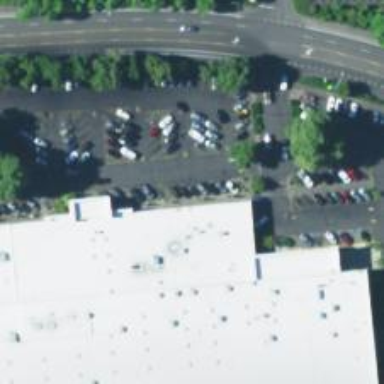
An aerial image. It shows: Parking space is available.